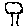
Label: tree